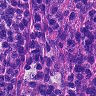
Metastatic tissue present: no